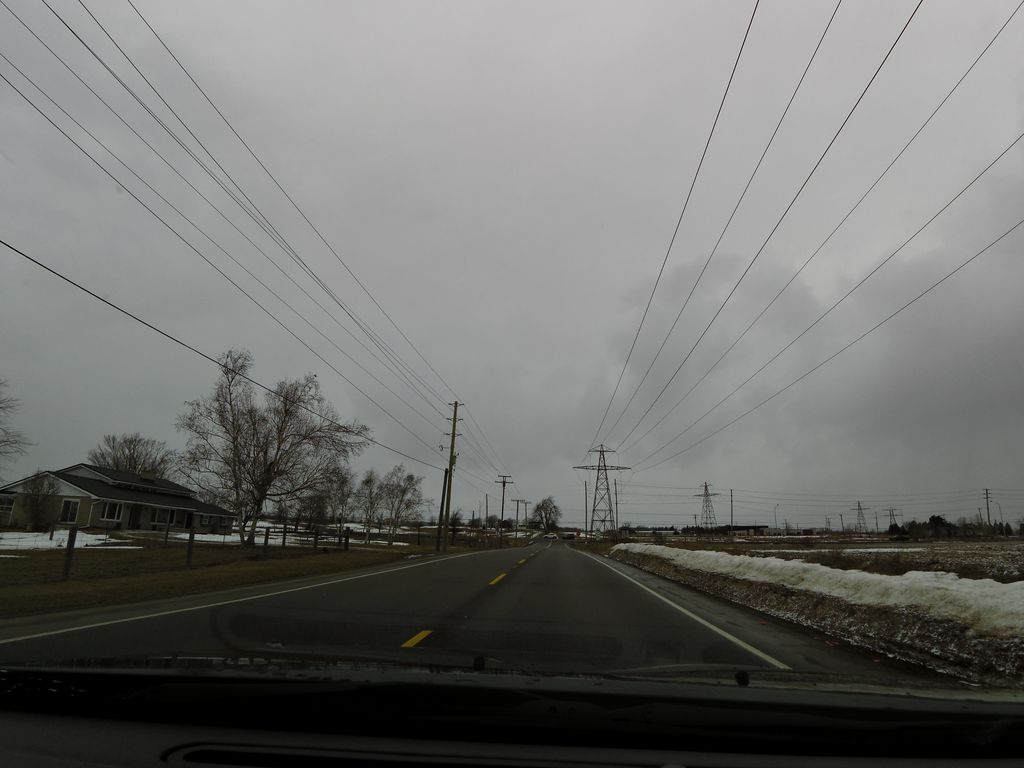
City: hamilton